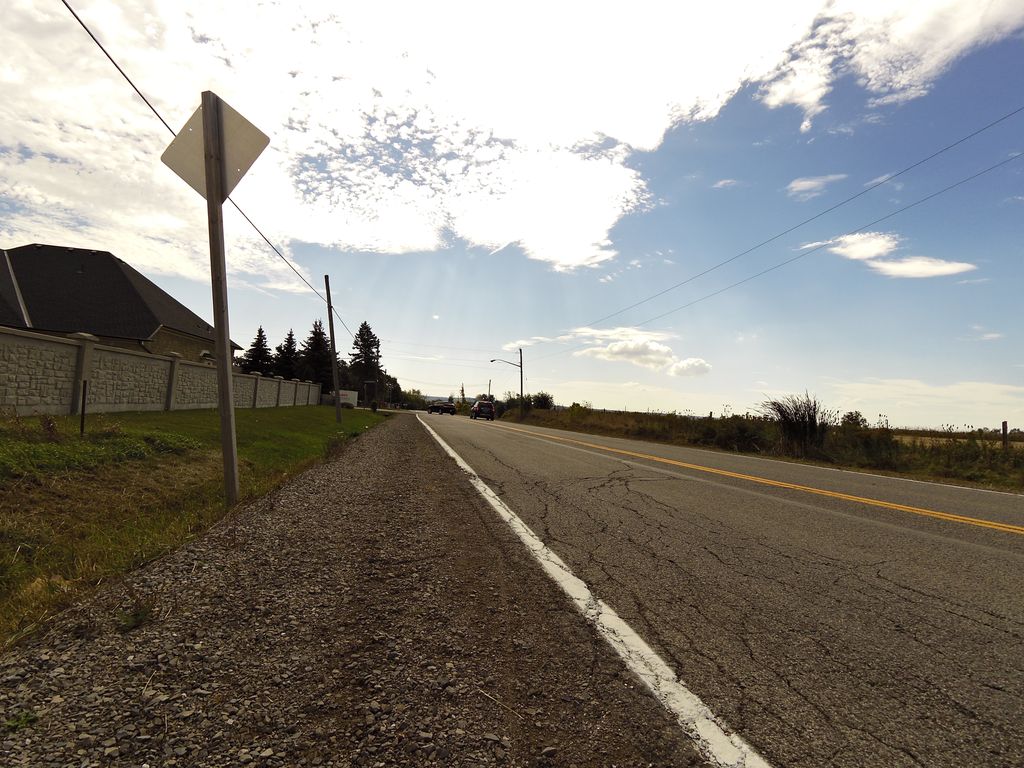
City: hamilton